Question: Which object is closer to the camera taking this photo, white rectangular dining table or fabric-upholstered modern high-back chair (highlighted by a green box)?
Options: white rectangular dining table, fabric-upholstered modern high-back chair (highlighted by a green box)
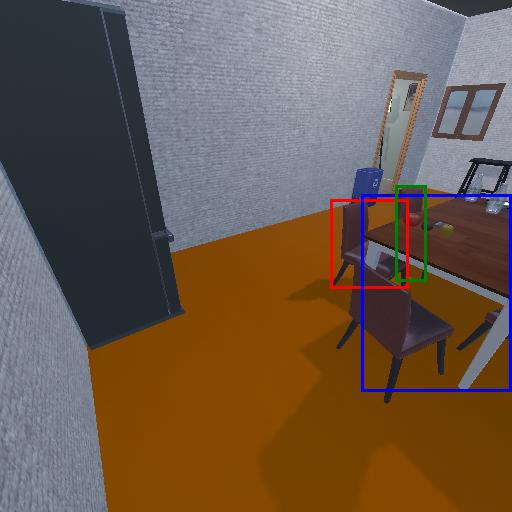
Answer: white rectangular dining table